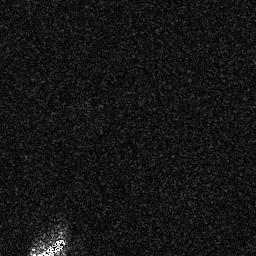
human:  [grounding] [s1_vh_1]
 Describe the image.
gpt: In the satellite image, there is  <ref>1 medium ship </ref> <box>[[12, 92, 25, 99, 0]]</box> located at bottom left.